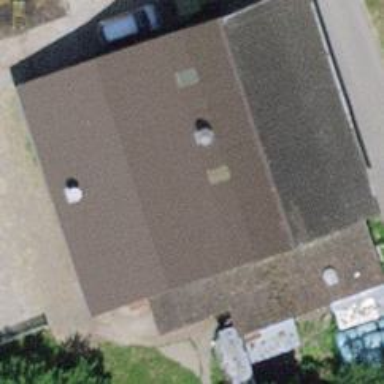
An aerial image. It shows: Farm auxiliary building.